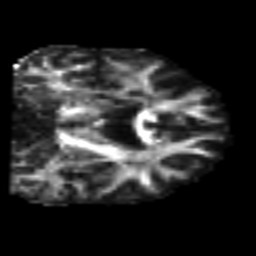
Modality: FA
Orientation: coronal
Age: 59
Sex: male
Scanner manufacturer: siemens
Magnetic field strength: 3 T
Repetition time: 4.999 s
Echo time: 0.07946 s